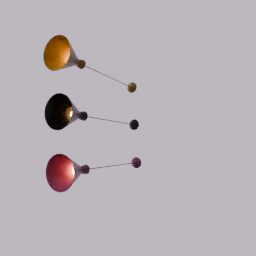
Label: lighting